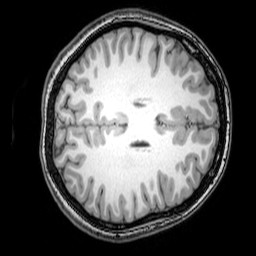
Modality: T1w
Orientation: axial
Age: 24
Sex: female
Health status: healthy
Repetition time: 0.081 s
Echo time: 0.037 s